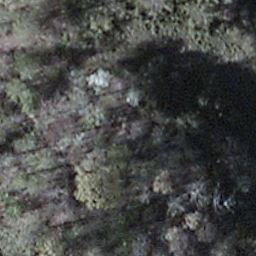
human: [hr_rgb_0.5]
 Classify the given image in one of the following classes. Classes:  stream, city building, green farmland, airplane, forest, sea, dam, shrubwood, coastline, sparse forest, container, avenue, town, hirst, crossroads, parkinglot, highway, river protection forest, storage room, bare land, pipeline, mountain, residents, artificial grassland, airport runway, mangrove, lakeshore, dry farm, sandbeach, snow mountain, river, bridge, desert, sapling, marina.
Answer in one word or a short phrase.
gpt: shrubwood